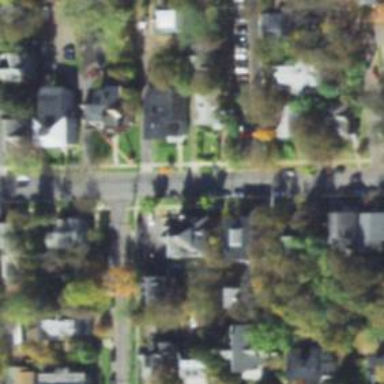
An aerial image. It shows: Alleyway designated as service road.